Question: I tried to create a gaussian noise mask which should be overlayed over my image with dimension sizeX, sizeY. I have found a way to do so by using the meshgrid function and it worked out fine:
'''
function gaussian = GetGaussNoiseImage(sizeX, sizeY, A, std)
indicator = -floor(sizeX/2) : floor(sizeY/2);
[X Y] = meshgrid(indicator, indicator);
h = exp(-(X.^2 + Y.^2) / (2*std^2));
mesh(h);
'''
My first approach though was the following:
'''
function gaussian = GetGaussNoiseImage(sizeX, sizeY, A, std)
[sizeX sizeY] = size(I)
centerX = sizeX/2;
centerY = sizeY/2;
gaussian = zeros(sizeX, sizeY);
for i = 1:sizeX
for j = 1:sizeY
gaussian(i, j) = A.*exp(- ((i - centerX).^2 + (j - centerY).^2 )/2*std^2);
end
end
mesh(gaussian);
'''
For me it is exactly the same aproach with the difference of including two for-loops. For some reason it does not want to function though. Can anybody explain to me what I did wrong?
Here is the my output image:
.
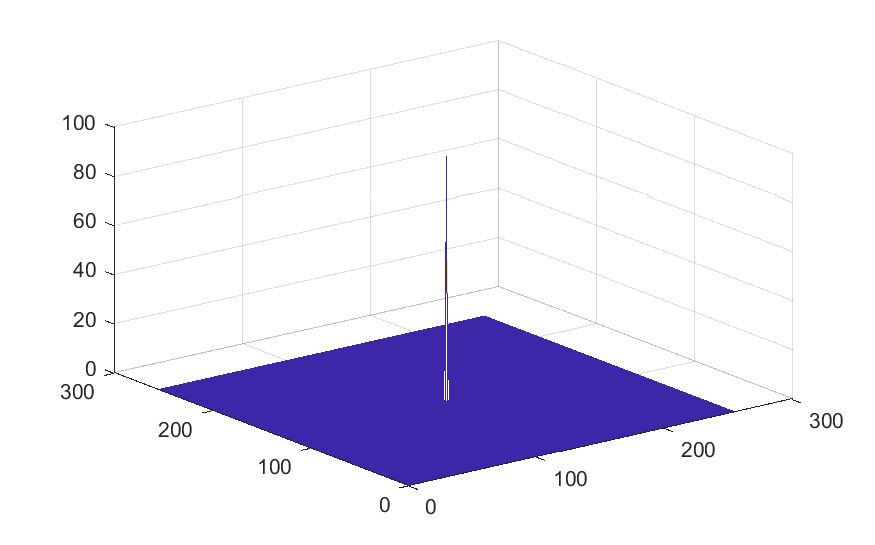
Answer: You have an error in the equation for the Gaussian. You write:
'''
gaussian(i, j) = A.*exp(- ((i - centerX).^2 + (j - centerY).^2 )/2*std^2);
'''
But you should instead do:
'''
gaussian(i, j) = A.*exp(- ((i - centerX).^2 + (j - centerY).^2 )/ ( 2*std^2 ) );
^ ^
'''
Note the added brackets! You have these in the first code snippet, but forgot them in the second.